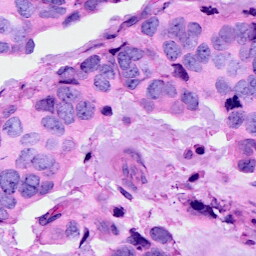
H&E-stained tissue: Breast